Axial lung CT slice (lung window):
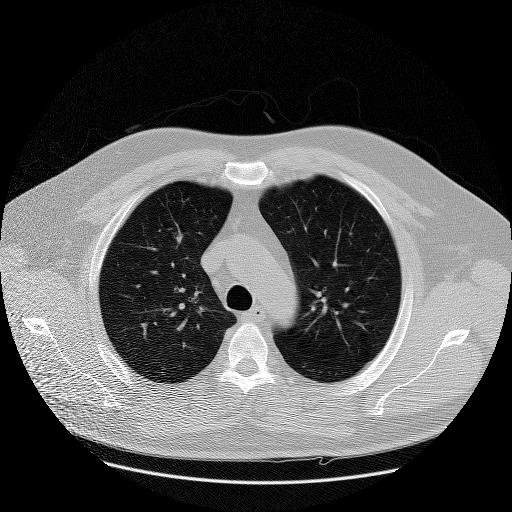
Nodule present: no